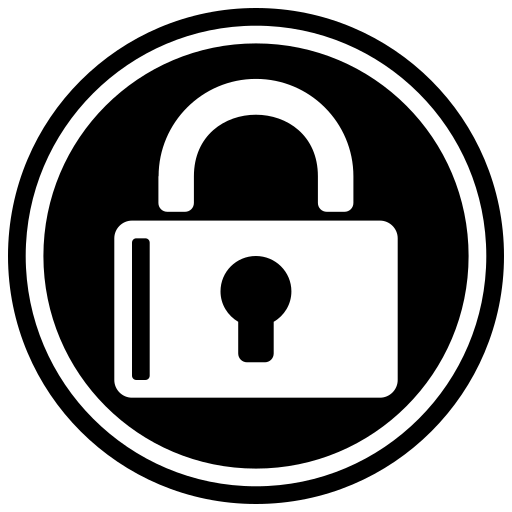
Tags: icon, FontAwesome, fa-icon, brand, expeditedssl